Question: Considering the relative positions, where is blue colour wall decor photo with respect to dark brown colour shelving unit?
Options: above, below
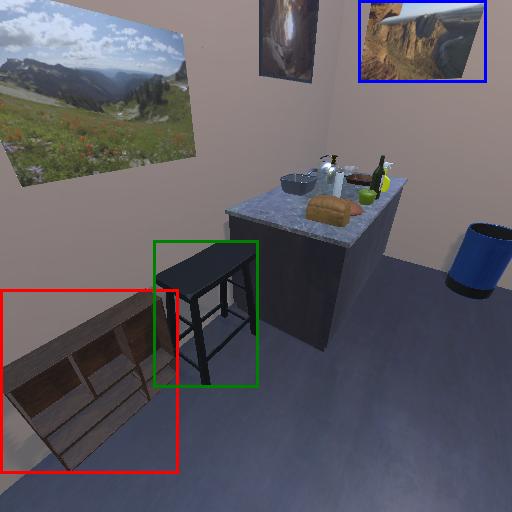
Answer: above